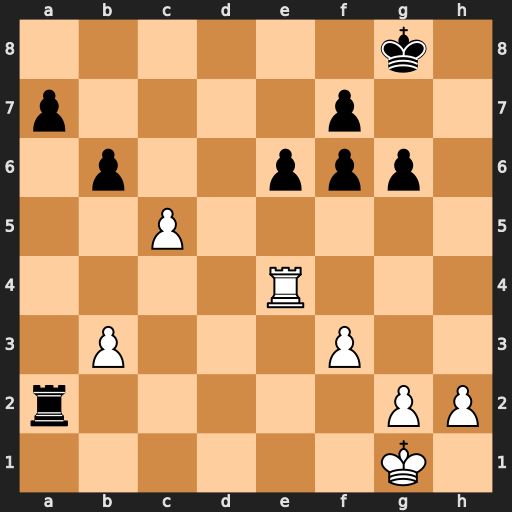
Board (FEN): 6k1/p4p2/1p2ppp1/2P5/4R3/1P3P2/r5PP/6K1
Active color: w
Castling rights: -
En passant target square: -
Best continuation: c6 b5 c7 Rc2 Rc4